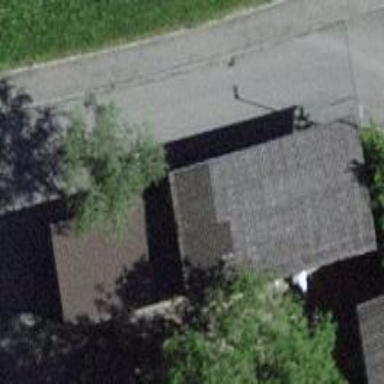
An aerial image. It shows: Rural barn.